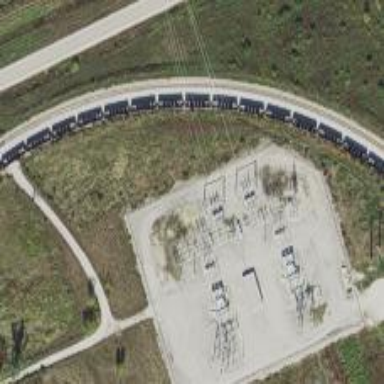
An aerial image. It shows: Switch for power supply.